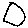
Label: triangle